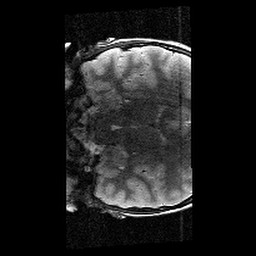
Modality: T2w
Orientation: coronal
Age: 9
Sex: male
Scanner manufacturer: siemens
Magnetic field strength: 3 T
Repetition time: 9.23 s
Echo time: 0.067 s